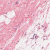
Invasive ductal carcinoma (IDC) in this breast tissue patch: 0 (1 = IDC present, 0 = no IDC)